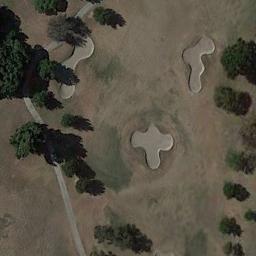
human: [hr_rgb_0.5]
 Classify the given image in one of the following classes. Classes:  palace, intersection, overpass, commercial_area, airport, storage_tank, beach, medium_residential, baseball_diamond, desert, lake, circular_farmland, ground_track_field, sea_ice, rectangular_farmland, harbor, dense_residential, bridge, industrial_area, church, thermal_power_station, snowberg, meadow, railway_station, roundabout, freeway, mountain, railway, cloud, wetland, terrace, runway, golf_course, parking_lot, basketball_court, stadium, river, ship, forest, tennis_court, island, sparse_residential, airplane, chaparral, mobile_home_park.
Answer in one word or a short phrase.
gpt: golf_course